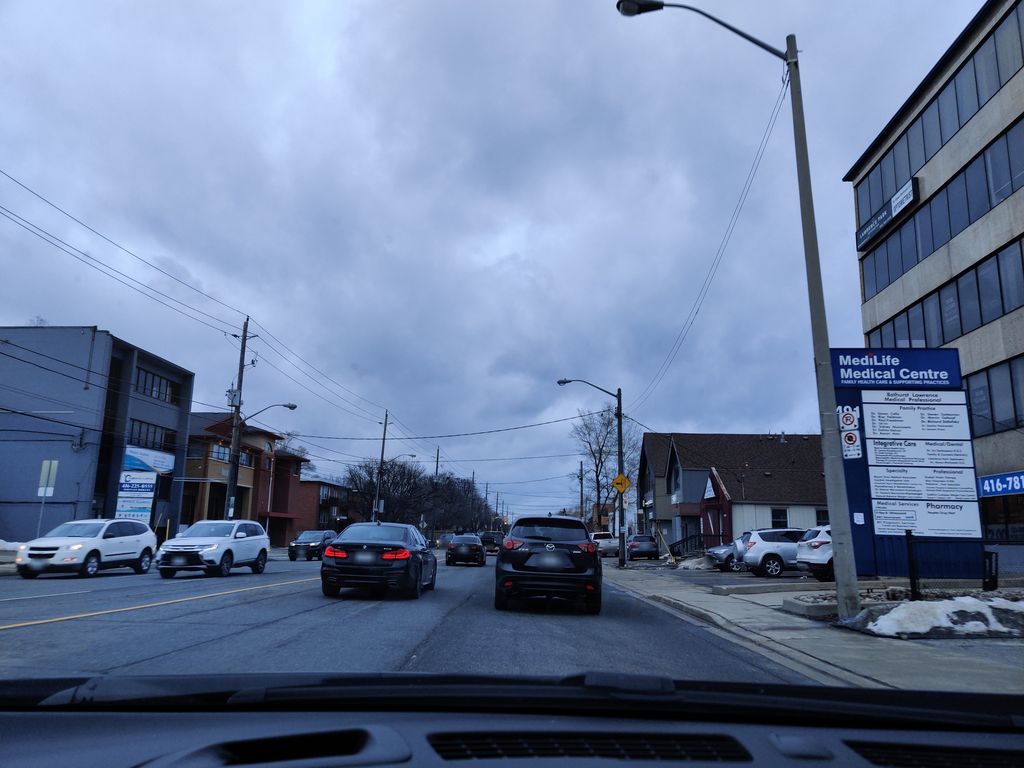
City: toronto